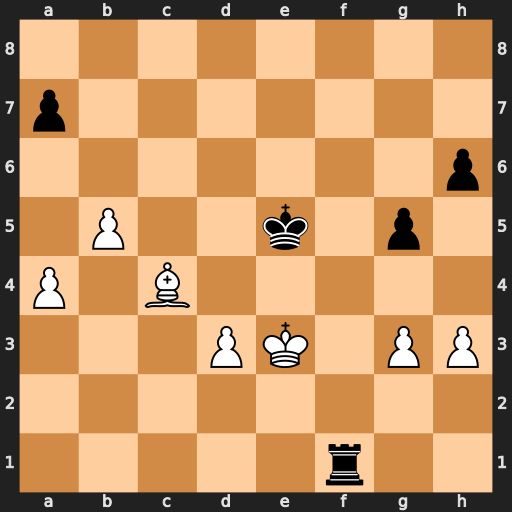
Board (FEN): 8/p7/7p/1P2k1p1/P1B5/3PK1PP/8/5r2
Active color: w
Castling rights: -
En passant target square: -
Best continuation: d4+ Kd6 Bxf1